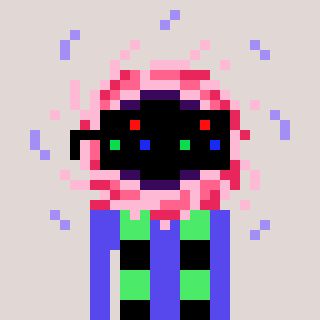
a pixel art character with square black sunglasses, a blackhole-shaped head and a computerblue-colored body on a warm background